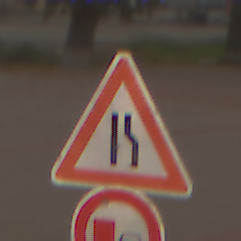
Verkehrszeichen: EinseitigVerengteFahrbahnRechts
Zusatzzeichen unten: UeberholverbotKraftfahrzeuge
Umgebung: Outdoor, Suburban
Tageszeit: MorningAfternoon
Wetter: Overcast
Licht: Natural
Jahreszeit: NotSpecified
Kontrast: LowContrast